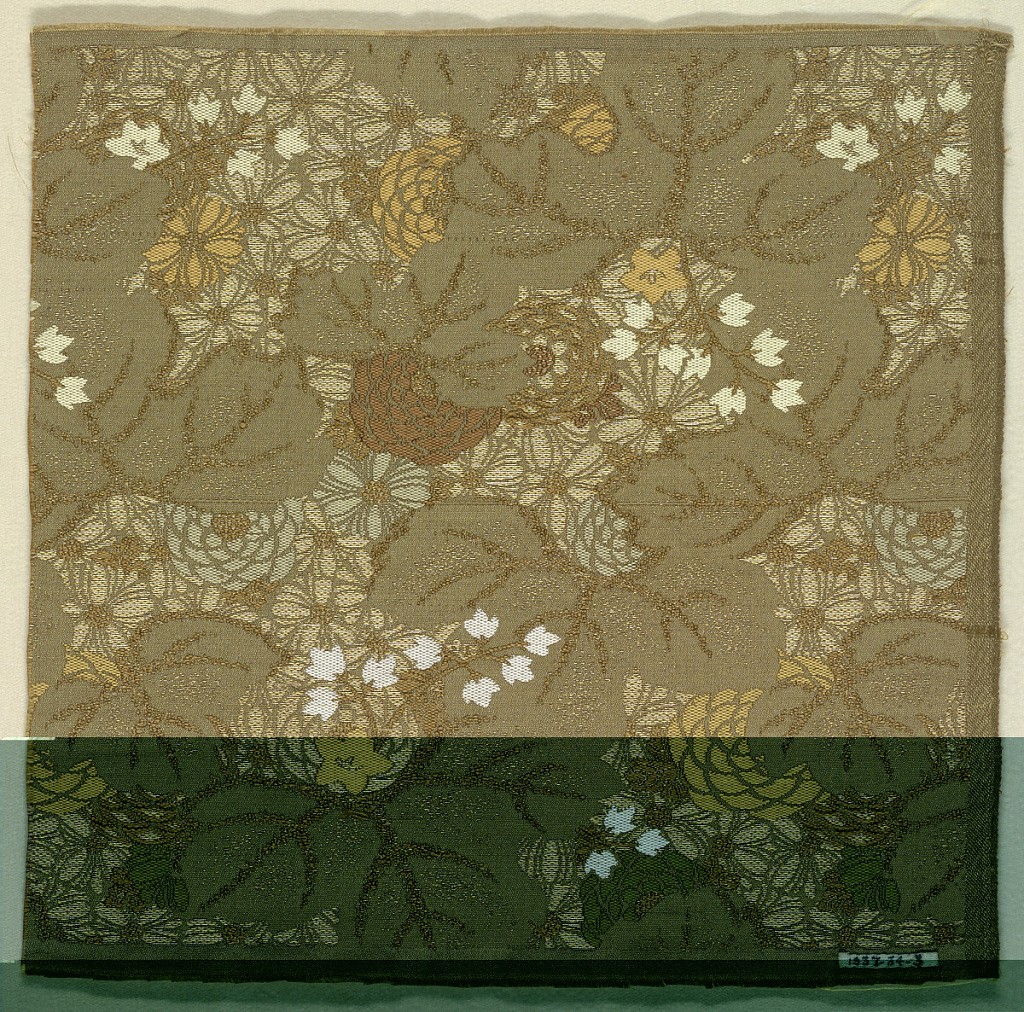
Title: Textile
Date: late 19th century
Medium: silk, gold foil on silk core Technique: plain compound twill
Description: Square of tan silk with figured design of foliage and flowers in ivory, brown, tan, gray, green silks and gold metal thread.